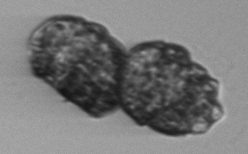
Label: Margalefidinium